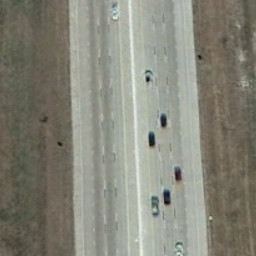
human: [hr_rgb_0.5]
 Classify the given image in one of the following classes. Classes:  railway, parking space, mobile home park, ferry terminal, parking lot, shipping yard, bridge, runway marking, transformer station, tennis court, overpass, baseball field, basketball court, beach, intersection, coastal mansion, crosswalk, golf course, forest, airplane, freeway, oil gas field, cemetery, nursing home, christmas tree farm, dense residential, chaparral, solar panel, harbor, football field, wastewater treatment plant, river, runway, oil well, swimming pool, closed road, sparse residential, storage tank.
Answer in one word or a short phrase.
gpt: freeway